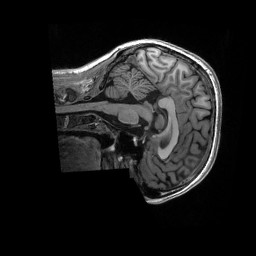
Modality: T1w
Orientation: sagittal
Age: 28
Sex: female
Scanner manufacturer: siemens
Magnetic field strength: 3 T
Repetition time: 2.53 s
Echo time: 0.0033 s